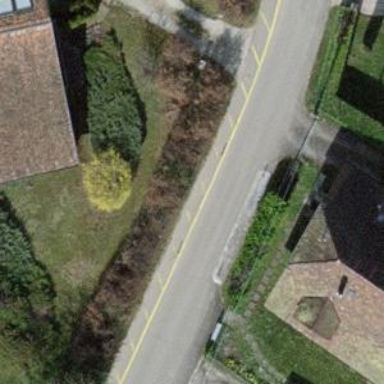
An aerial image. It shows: Traffic calming feature called choker.